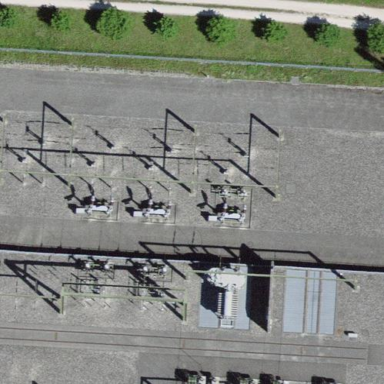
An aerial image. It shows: Fenced-in traction substation.